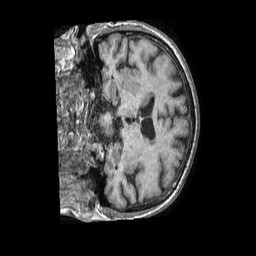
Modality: T1w
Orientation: coronal
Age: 83
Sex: female
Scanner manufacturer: philips
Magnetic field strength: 1.5 T
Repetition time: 0.007776 s
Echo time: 0.003547 s